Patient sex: M
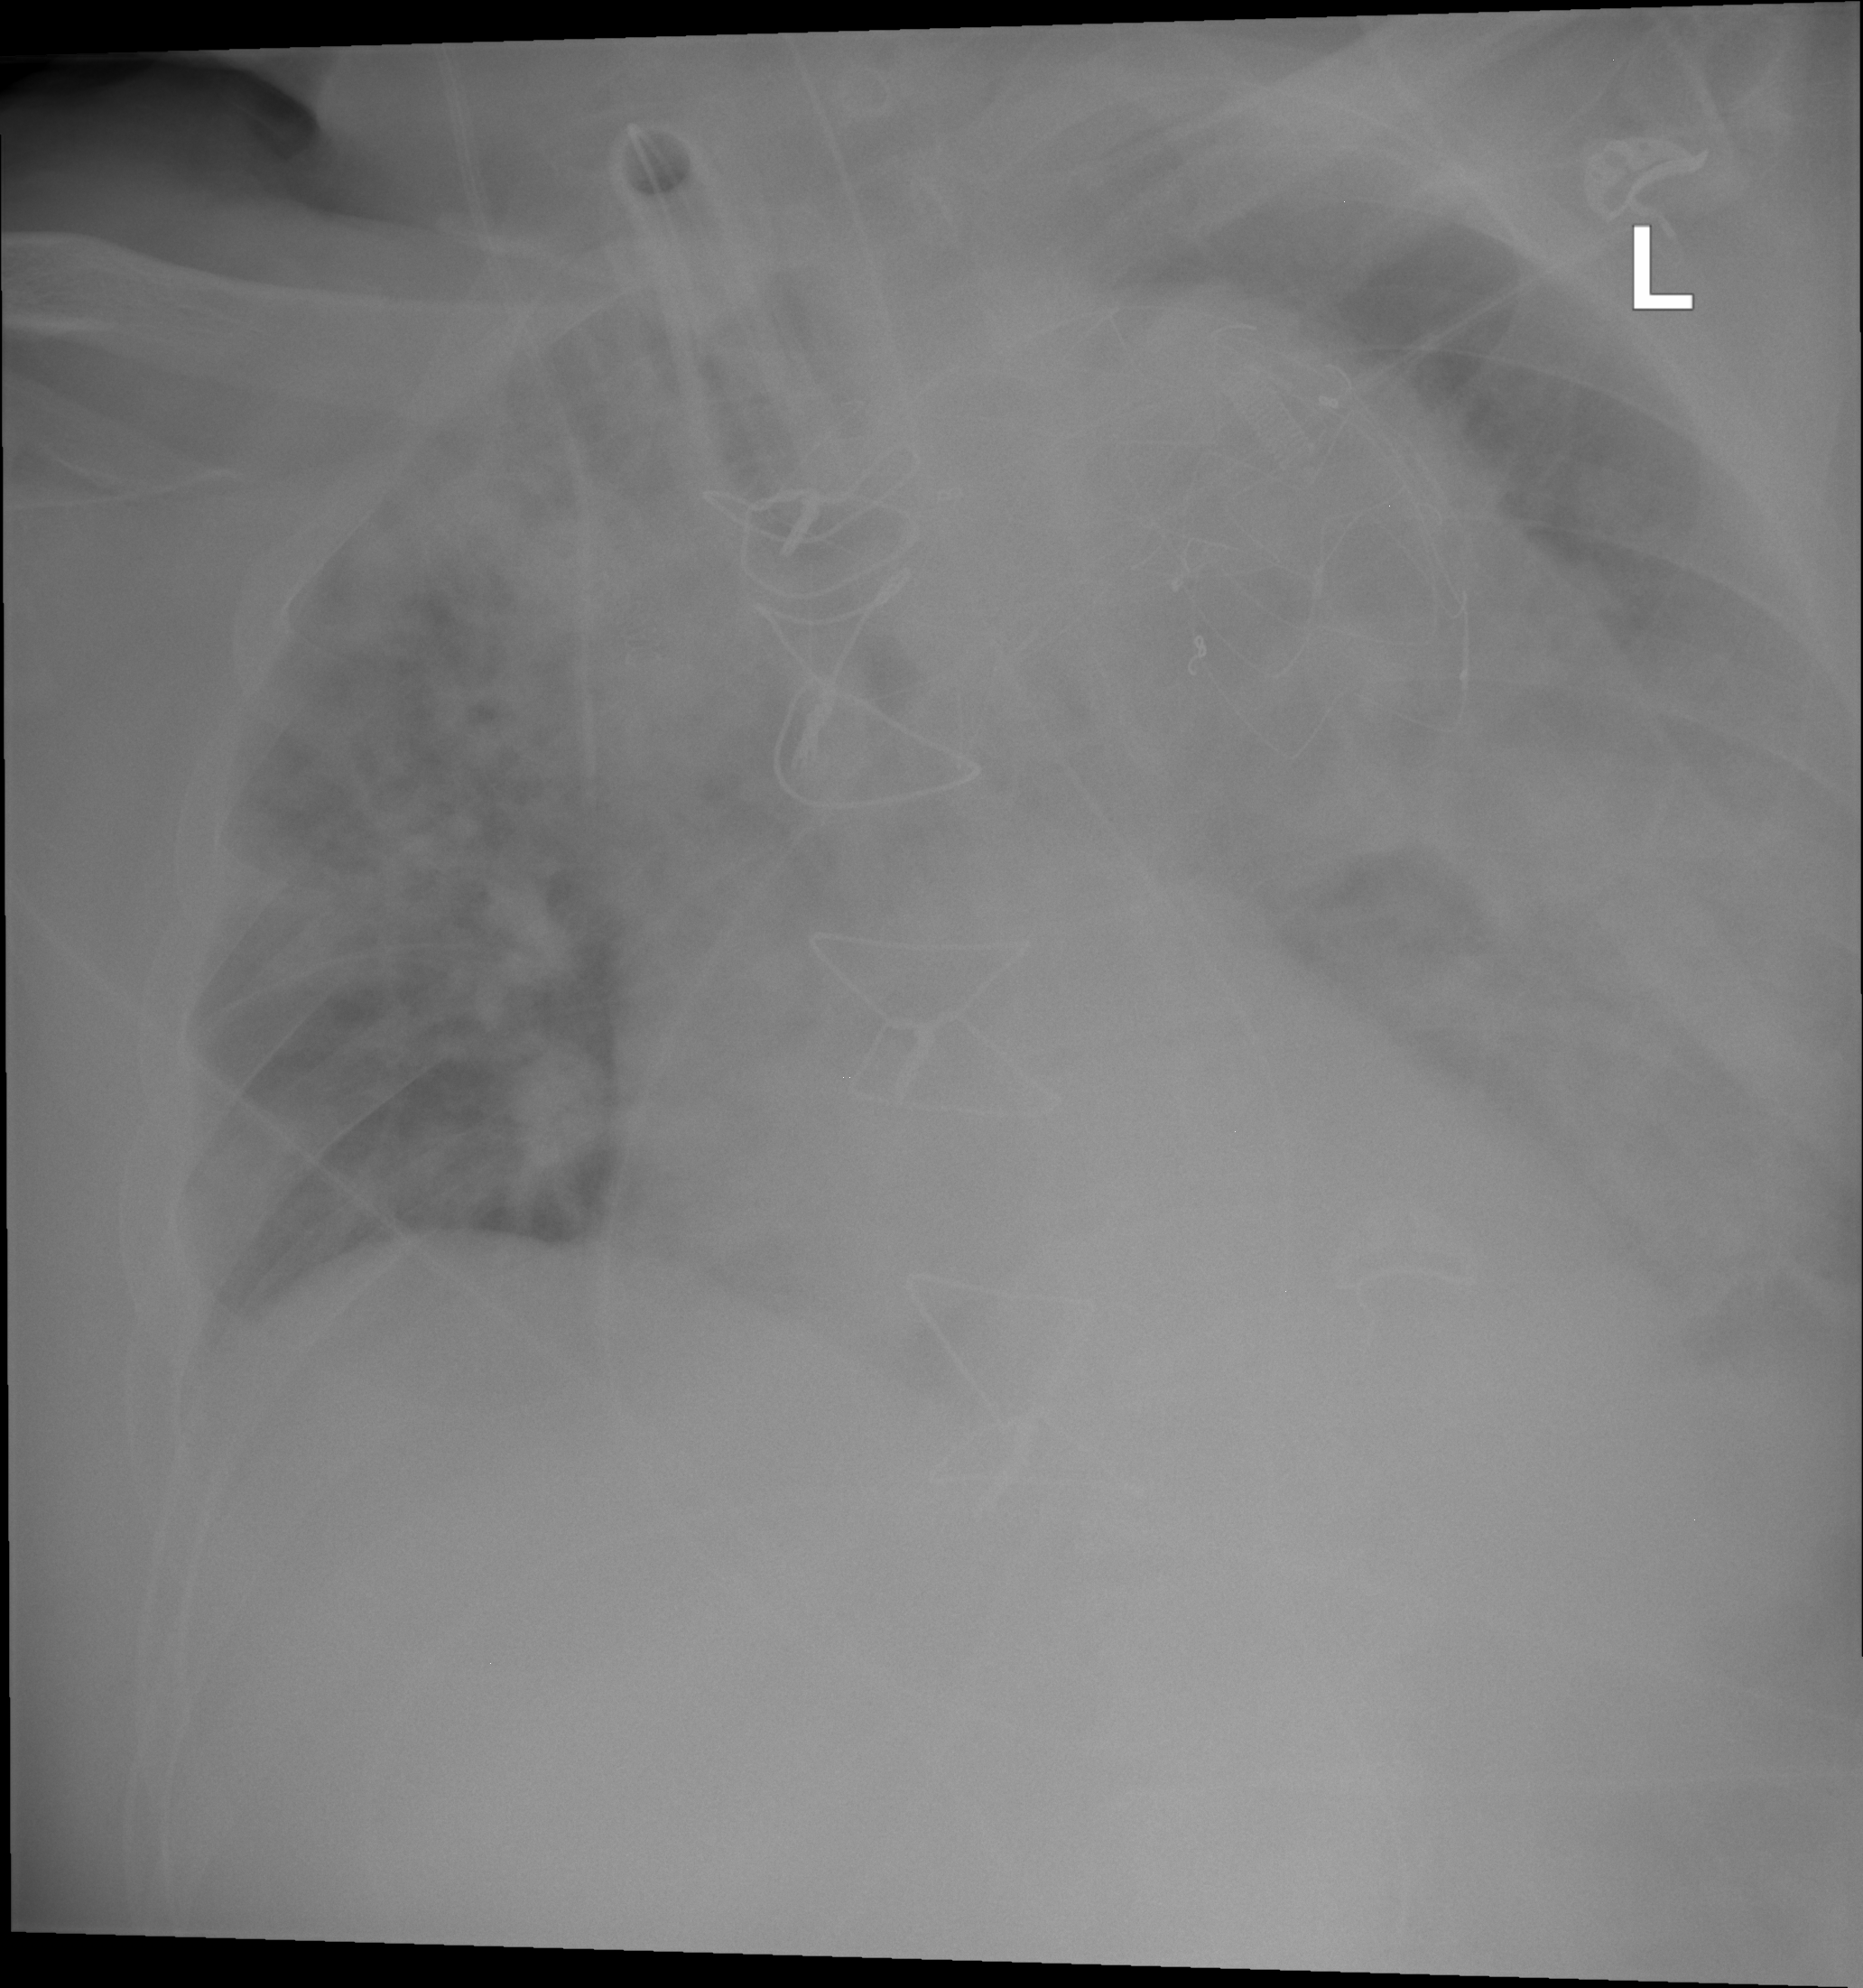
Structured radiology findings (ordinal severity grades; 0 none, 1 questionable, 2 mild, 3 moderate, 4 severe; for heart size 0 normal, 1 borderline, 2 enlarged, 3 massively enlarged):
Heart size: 1
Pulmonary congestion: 2
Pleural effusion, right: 0
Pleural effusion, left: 2
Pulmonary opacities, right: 3
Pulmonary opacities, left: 3
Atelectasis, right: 2
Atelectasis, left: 3